Aerial crown-view tile of a tropical tree (Barro Colorado Island, Panama), acquired 20250616:
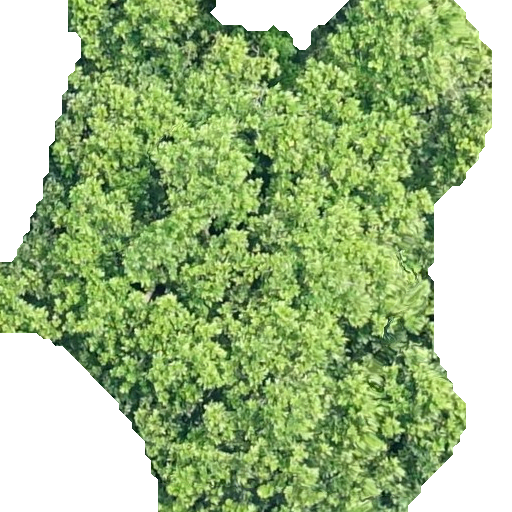
Species: Anacardium excelsum
GBIF accepted scientific name: Anacardium excelsum
Crown area: 310.468 m²